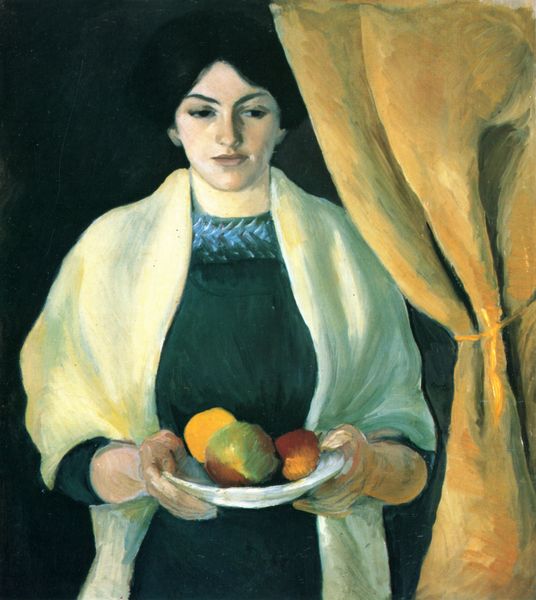
Titel: Porträt der Frau des Künstlers mit Äpfeln
Künstler: August Macke
Standort: München
Institution: Städtische Galerie im Lenbachhaus
Schlagwörter: blau, gemälde, kopf, umhang, weiß, gelb, grün, ocker, ausschnitt, braun, frau, haar, kleid, orange, schwarz, blick, dame, obst, schal, tuch, beige, expressionismus, jung, wand, arme, augen, band, blass, falten, gesicht, kragen, schale, stehen, teller, tragen, ärmel, bildnis, hals, hände, portrait, vorhang, öl, haare, halbfigur, mantel, schnur, frontal, lippen, rechts, schulter, früchte, stilleben, apfel, äpfel, kordel, allein, stola, portait, schultertuch, glück, dunkelhaarig, protrait, blick nach unten, balss, gastgeberin